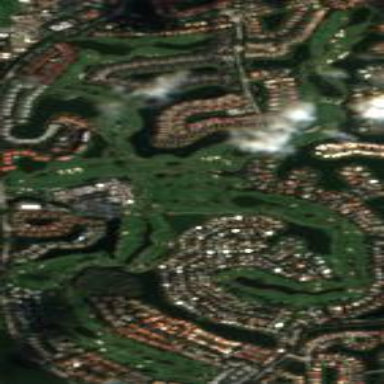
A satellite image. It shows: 36-hole golf course is shown.